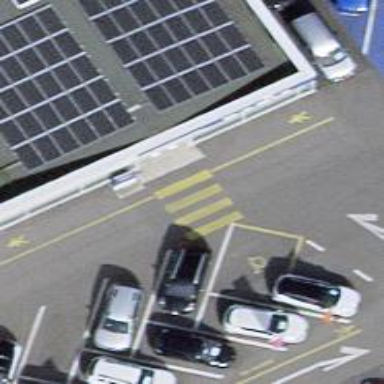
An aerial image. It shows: Charging station.